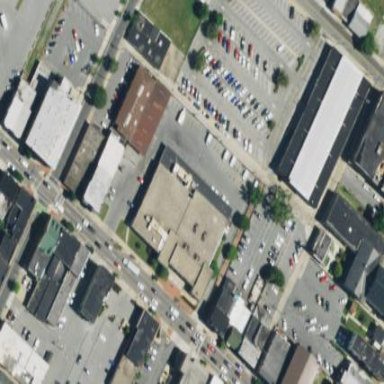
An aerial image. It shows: Building serving as post office.